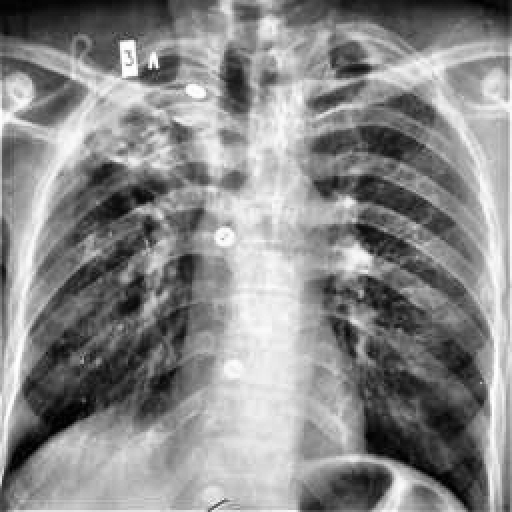
Finding: TUBERCULOSIS